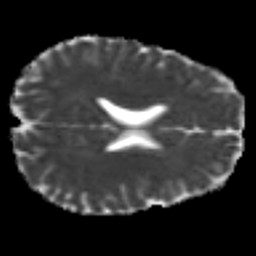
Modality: MD
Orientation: axial
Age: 21
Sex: male
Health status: ill
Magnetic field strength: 3 T
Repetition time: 9 s
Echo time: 0.093 s